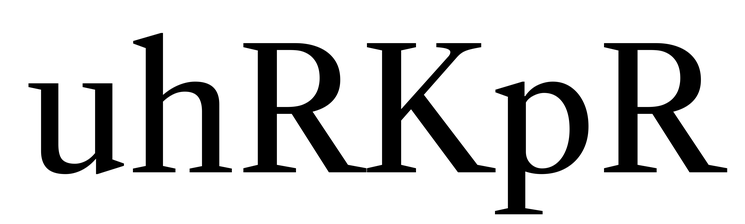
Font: LibreCaslonText_Regular